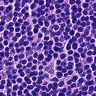
Metastatic tissue present: no